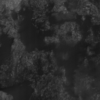
Label: not_dusty